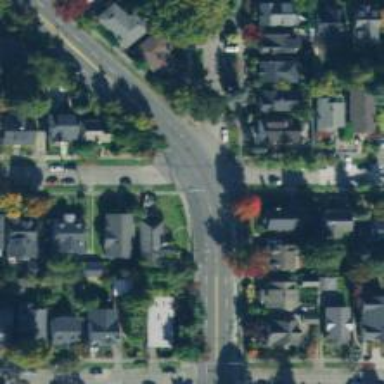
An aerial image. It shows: Residential road with separate sidewalk.